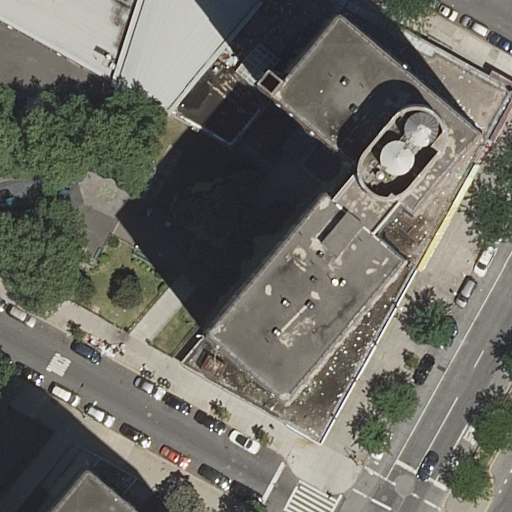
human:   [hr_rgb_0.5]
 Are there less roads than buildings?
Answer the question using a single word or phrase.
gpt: no

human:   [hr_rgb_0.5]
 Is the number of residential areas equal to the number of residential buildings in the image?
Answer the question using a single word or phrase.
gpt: no

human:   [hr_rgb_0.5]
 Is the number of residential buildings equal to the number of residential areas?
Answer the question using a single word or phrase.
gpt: no

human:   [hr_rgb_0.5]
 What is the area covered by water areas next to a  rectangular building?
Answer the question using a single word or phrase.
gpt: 0m2

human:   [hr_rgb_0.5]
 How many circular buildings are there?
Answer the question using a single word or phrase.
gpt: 0

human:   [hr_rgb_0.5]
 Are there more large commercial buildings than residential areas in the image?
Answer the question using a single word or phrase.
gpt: no

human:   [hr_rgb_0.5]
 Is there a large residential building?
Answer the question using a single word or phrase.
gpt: yes

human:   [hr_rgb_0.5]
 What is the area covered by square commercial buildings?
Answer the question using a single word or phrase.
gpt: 0m2

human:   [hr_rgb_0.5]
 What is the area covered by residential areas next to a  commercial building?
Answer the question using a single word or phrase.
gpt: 0m2

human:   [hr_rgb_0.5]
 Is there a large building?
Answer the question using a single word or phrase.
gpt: yes

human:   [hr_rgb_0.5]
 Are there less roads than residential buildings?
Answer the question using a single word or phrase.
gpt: no

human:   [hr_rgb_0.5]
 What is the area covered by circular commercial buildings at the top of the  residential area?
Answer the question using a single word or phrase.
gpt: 0m2

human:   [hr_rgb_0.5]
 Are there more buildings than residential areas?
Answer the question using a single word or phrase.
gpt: yes

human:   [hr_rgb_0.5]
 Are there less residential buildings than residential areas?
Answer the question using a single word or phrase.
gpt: no

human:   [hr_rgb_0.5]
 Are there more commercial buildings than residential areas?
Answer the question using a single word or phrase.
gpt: no

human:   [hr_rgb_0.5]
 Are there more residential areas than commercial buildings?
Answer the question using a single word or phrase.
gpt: yes

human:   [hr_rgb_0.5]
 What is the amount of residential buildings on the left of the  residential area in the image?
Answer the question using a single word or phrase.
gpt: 0

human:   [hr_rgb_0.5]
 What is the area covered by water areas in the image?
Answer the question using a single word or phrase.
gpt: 0m2

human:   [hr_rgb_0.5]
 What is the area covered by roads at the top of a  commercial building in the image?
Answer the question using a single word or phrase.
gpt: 0m2

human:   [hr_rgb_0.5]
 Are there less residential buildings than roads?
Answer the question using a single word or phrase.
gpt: yes

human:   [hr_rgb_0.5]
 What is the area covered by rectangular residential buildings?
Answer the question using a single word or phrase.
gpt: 0m2

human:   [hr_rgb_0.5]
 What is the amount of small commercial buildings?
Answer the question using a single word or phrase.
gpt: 0

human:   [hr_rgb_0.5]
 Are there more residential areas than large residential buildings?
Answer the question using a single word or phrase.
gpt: no

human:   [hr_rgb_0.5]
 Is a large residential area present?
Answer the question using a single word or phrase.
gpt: yes

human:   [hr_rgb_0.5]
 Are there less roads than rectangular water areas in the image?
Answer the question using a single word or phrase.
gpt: no

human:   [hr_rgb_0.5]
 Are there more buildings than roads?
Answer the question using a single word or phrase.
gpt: no

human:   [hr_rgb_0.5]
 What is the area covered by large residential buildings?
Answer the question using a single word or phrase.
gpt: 4882m2

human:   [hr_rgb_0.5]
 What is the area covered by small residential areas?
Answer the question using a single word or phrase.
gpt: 0m2

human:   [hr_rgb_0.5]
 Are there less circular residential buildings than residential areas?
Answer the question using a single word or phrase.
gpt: yes

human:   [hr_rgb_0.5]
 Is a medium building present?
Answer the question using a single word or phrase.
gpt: no

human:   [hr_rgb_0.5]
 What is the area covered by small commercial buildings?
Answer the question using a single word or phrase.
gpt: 0m2

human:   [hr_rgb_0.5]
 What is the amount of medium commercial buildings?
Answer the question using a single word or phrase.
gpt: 0

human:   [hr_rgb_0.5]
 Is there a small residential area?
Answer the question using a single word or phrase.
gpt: no

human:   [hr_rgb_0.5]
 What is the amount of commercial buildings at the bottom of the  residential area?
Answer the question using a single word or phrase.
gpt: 0

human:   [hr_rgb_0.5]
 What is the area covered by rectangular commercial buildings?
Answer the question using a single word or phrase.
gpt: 0m2

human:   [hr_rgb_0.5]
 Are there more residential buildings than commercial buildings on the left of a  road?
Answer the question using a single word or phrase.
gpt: yes